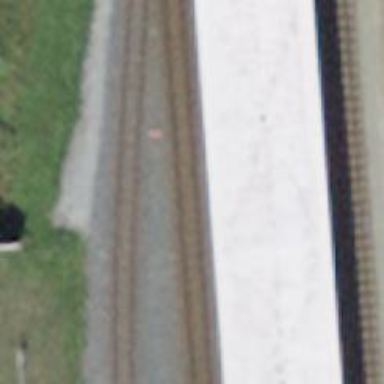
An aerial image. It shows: Narrow-gauge railway with one track passing through yard.